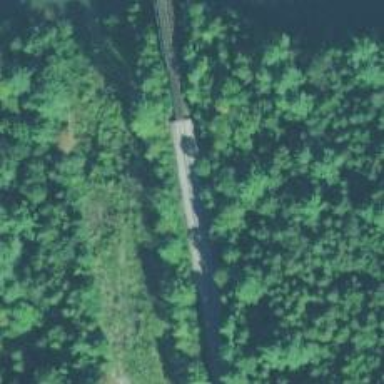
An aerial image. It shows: Railway track.